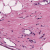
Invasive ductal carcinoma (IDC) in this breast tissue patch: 0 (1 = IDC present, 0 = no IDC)